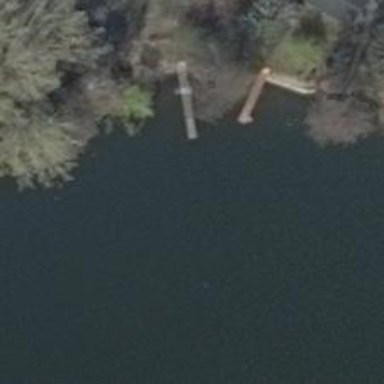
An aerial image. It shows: Man-made pier.